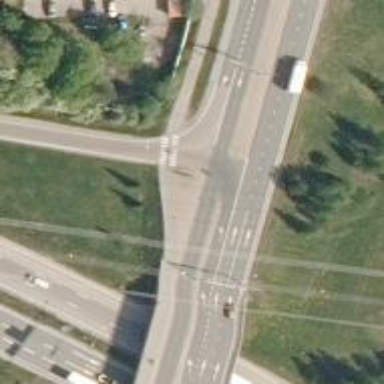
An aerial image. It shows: Asphalt trunk link road.